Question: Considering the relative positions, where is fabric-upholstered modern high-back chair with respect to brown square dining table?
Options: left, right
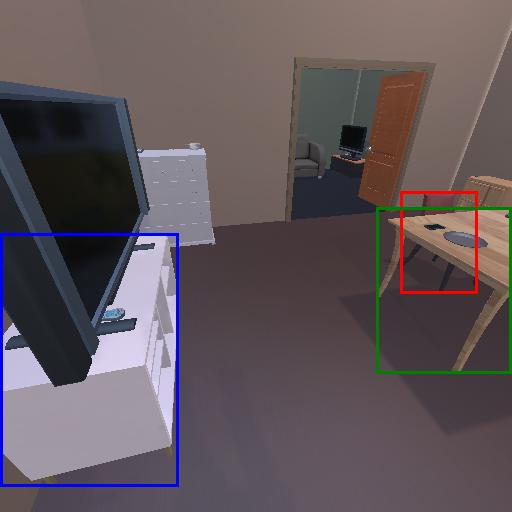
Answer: left